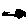
Label: car